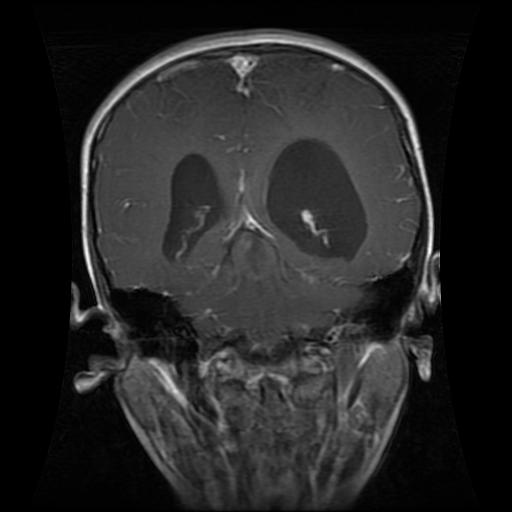
Label: glioma